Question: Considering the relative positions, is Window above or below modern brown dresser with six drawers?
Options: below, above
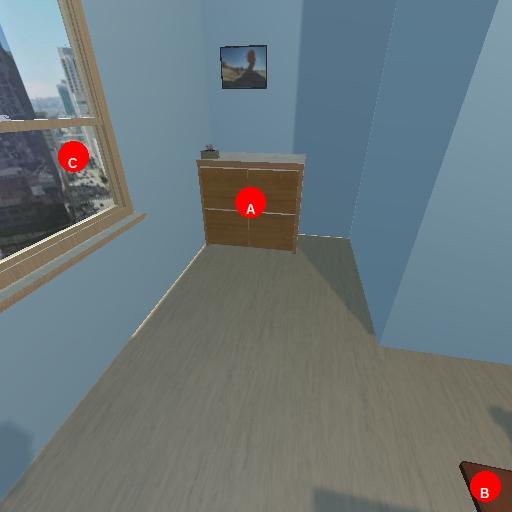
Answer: below